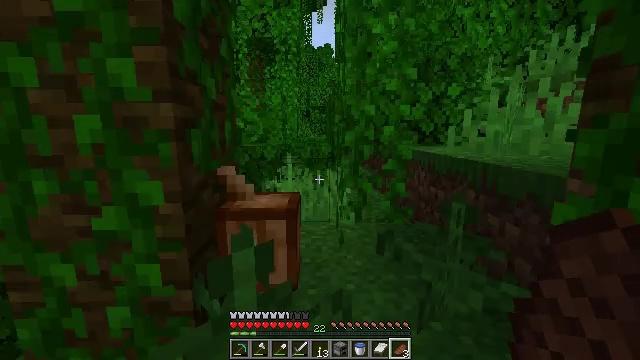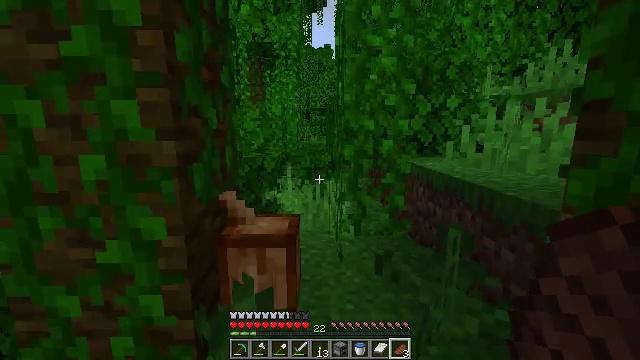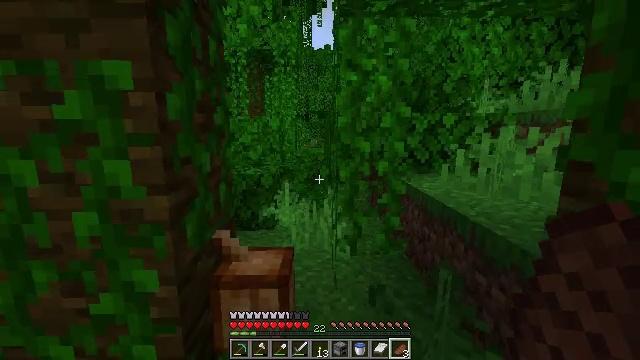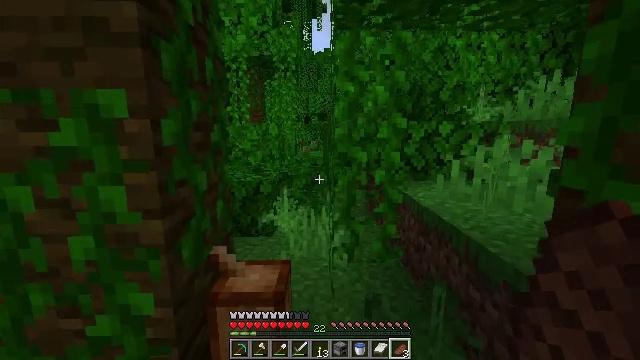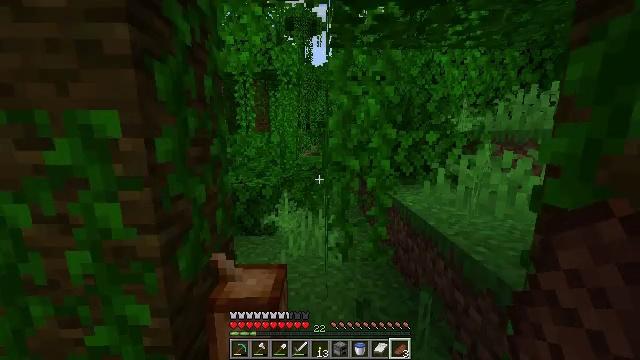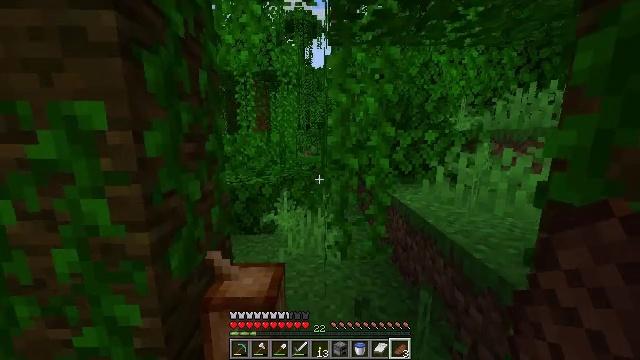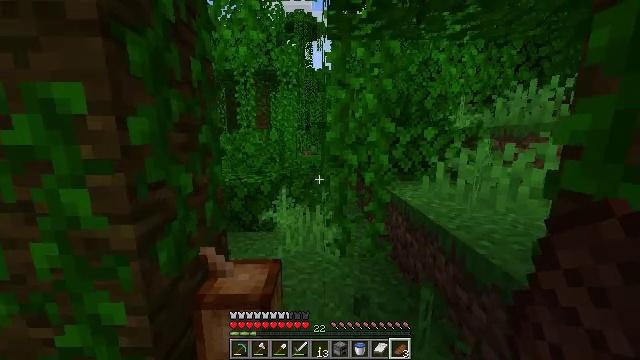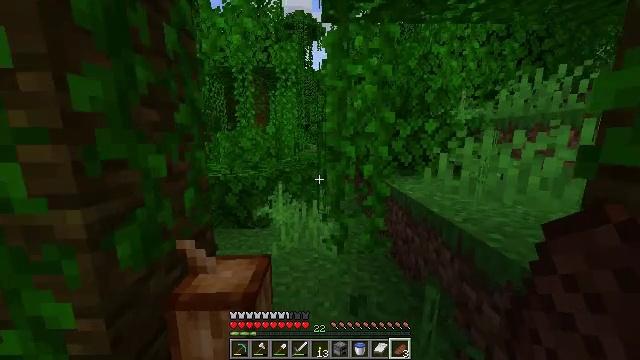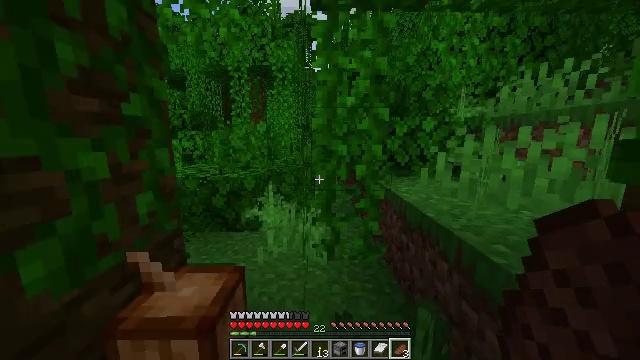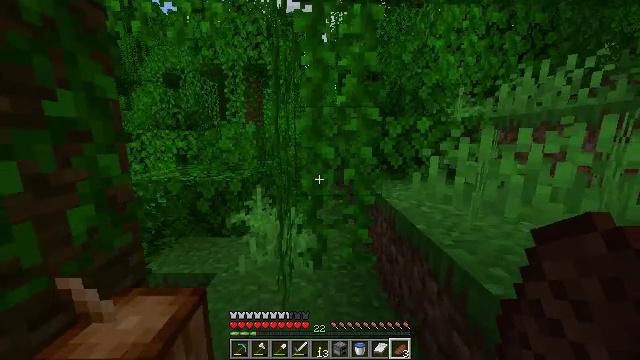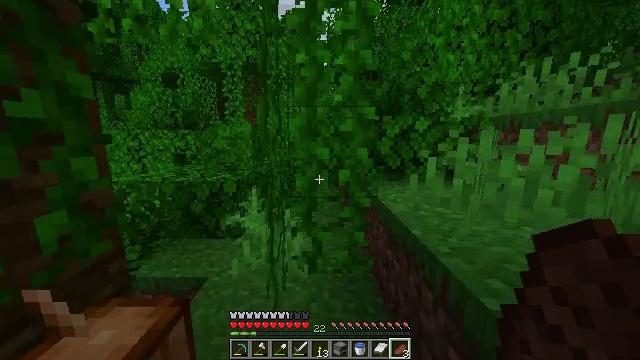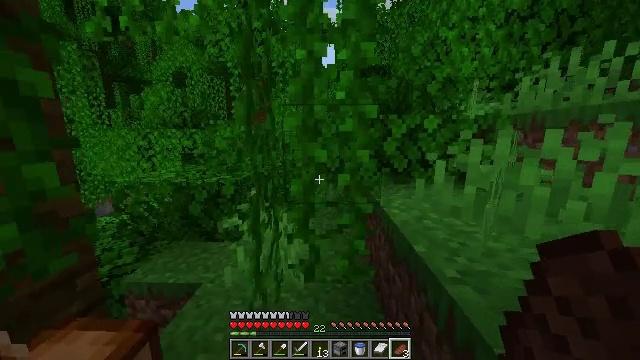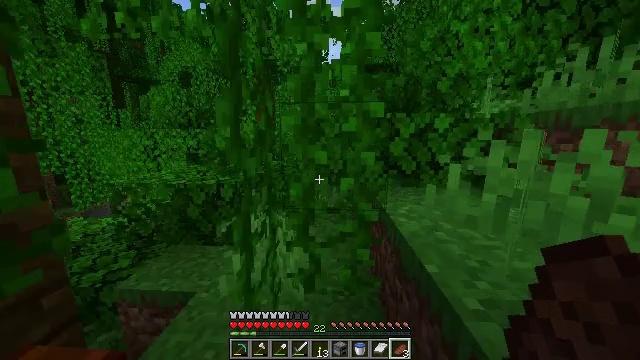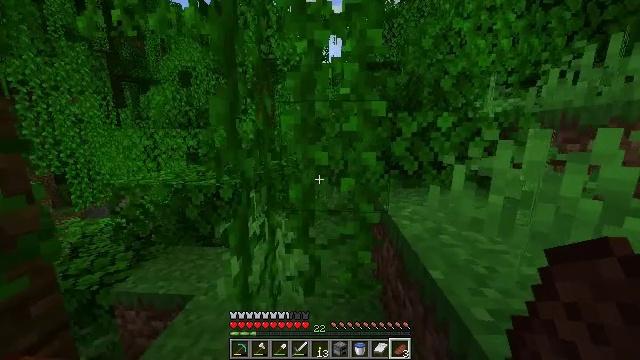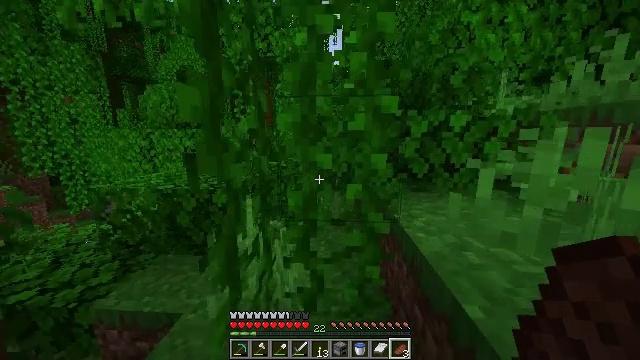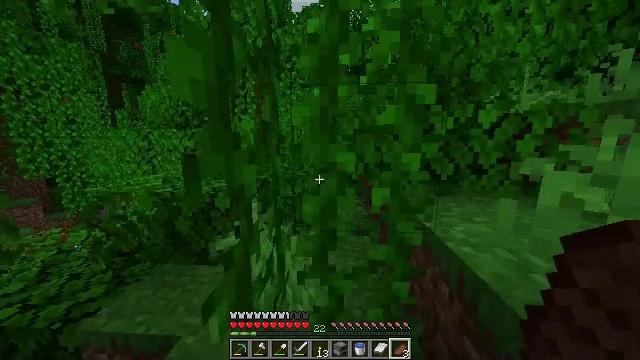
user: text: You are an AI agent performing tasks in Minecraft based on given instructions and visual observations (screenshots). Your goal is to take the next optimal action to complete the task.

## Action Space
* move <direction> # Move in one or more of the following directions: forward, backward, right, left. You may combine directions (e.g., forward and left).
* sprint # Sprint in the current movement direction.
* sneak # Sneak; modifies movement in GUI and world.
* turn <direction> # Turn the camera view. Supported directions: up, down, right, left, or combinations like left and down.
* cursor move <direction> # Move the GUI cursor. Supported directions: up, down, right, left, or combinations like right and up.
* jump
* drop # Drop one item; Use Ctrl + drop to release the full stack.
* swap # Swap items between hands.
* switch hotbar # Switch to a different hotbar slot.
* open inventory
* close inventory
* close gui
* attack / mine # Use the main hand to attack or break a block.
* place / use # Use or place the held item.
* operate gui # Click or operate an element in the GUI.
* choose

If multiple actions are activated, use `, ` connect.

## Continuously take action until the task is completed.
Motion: motion action
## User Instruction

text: Harvest melon from the farm.
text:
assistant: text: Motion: move forward, sprint, jump
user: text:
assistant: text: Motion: move forward, sprint, jump
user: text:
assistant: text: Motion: move forward, sprint, jump
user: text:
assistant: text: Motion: move forward, sprint, jump
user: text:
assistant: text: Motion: move forward, sprint
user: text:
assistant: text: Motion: move forward, sprint
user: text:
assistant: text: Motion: move forward and move right, sprint
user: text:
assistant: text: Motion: move forward and move right, sprint
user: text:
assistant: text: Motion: move forward and move right, sprint
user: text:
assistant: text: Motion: move forward and move right, sprint
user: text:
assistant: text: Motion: move forward, sprint, turn left
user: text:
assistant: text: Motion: move forward, sprint, turn left
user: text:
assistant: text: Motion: move forward, sprint
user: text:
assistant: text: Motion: move forward and move left, sprint
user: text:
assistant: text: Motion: move forward and move left, sprint
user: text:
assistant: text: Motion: move forward and move left, sprint
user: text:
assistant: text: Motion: move forward and move left, sprint
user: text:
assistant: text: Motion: move forward and move left, sprint
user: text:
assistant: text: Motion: move forward and move left, sprint
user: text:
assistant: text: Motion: move forward, sprint
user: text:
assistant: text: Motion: move forward, sprint, turn right
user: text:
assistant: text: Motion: move forward, sprint, turn right
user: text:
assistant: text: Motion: move forward, sprint, turn right
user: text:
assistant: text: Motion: move forward and move right, sprint
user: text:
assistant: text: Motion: move forward and move right, sprint
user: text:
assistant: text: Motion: move forward and move right, sprint
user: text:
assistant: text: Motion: move forward, sprint
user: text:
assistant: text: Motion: move forward, sprint
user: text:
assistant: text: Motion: move forward, sprint
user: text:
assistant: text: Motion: move forward, sprint